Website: slack
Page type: payment
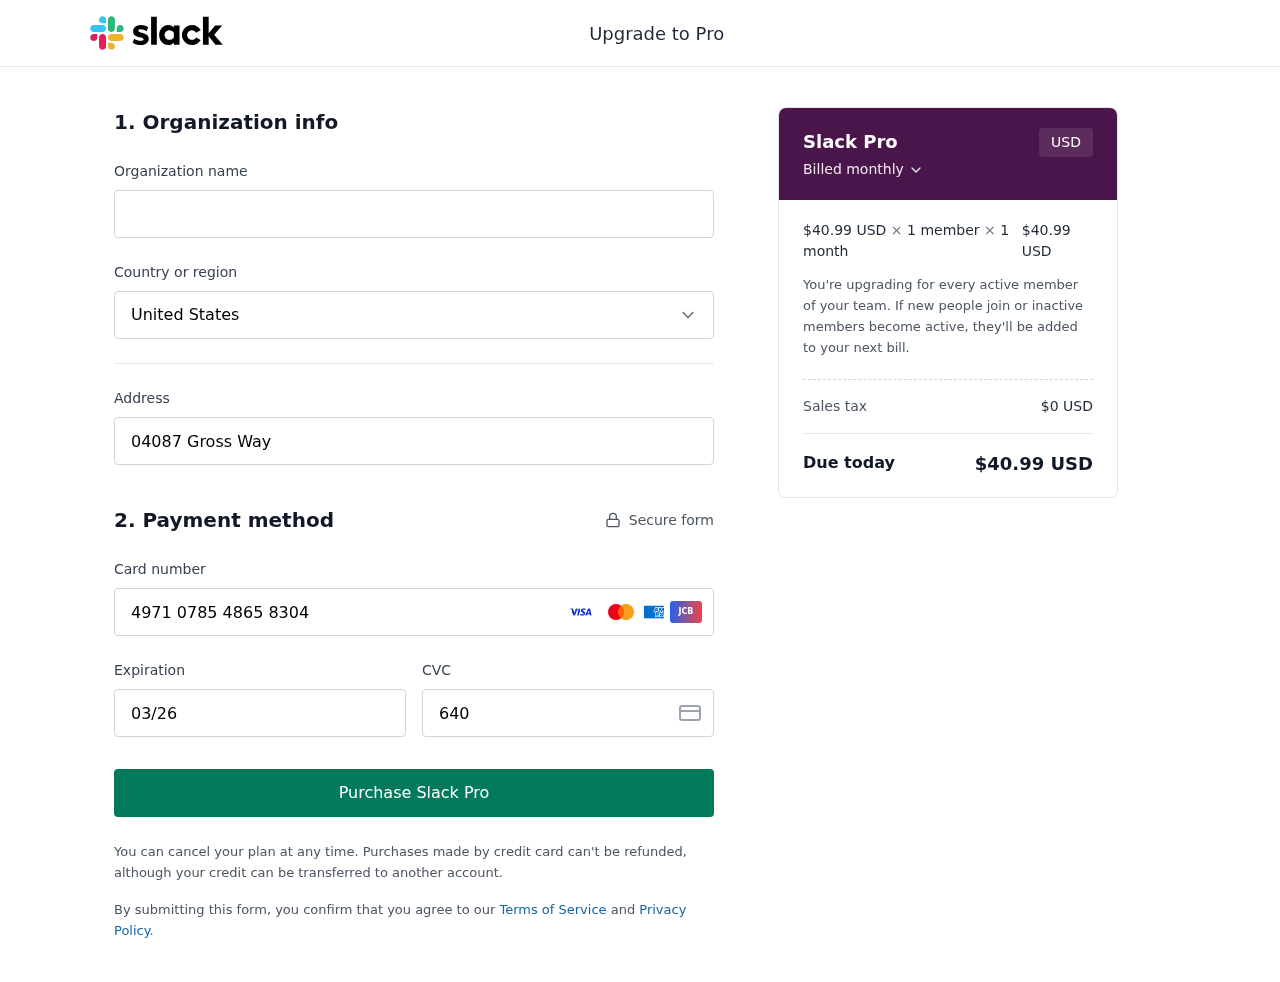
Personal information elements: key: PII_CARD_CVV
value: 640
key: PII_CARD_EXPIRY
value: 03/26
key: PII_CARD_NUMBER
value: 4971 0785 4865 8304
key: PII_COUNTRY
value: United States
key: PII_STREET
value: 04087 Gross Way
Product elements: key: PRODUCT1_PRICE
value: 40.99
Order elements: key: ORDER_SUBTOTAL
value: $40.99 USD
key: ORDER_TAX
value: $0 USD
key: ORDER_TOTAL
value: $40.99 USD